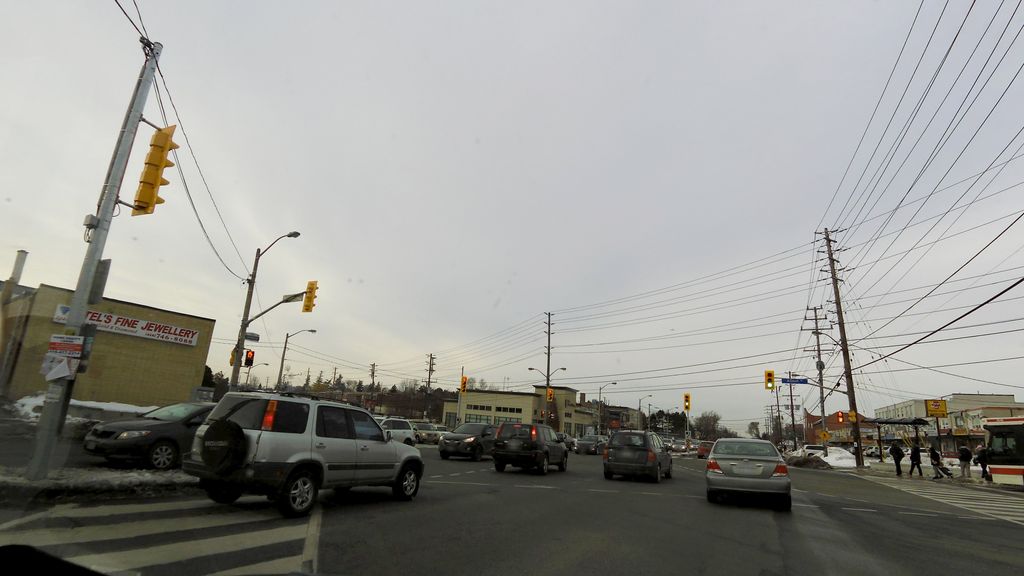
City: toronto